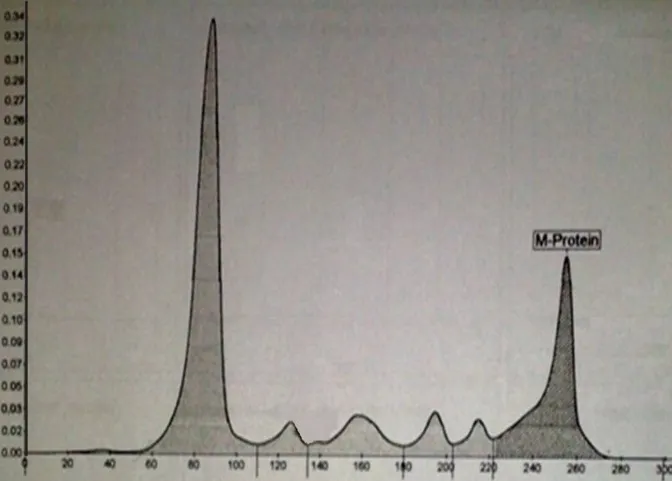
Serum protein electrophoresis revealed M spike.
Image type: radiology (x_ray)